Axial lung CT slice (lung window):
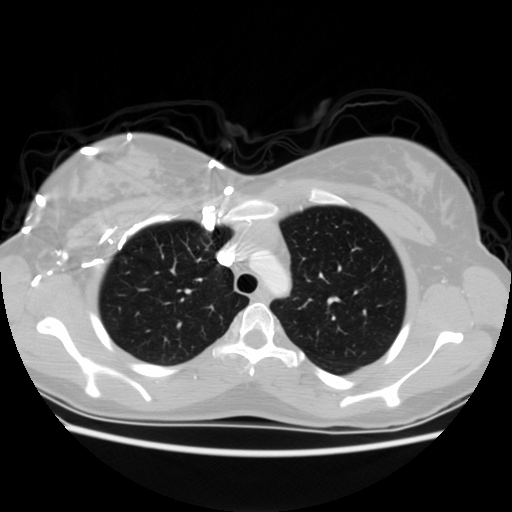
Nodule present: no